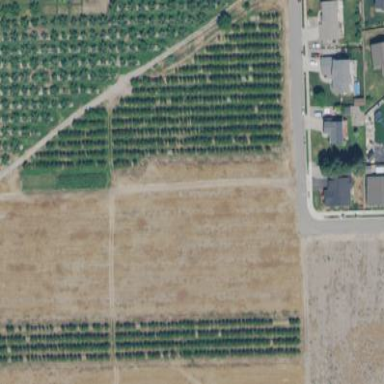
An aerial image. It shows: Orchard.